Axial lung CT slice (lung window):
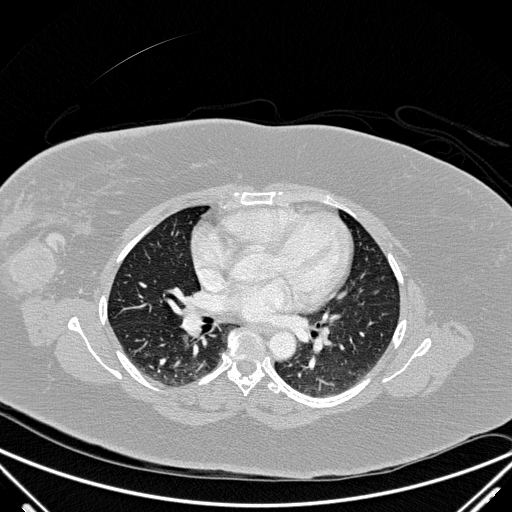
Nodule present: no